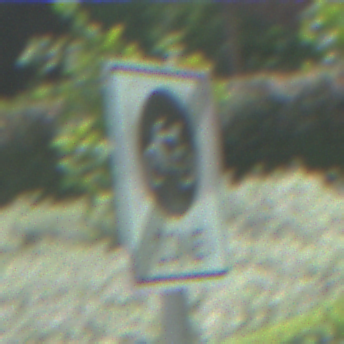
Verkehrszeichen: EndeFahrradzone
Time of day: Midday
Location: Outdoor (Nature)
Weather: PartlyCloudy
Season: NotSpecified
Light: Natural